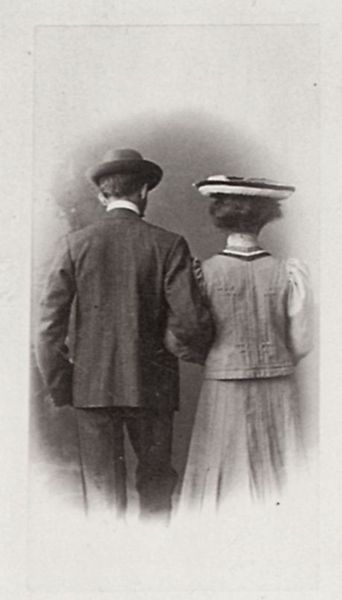
Titel: Vera F. Komissarzhevskaja mit ihrem Bruder, dem Regisseur F. Komissarzhevskij
Künstler: Maxim Petrovic Dmitriev
Standort: Nizhni Novgorod
Schlagwörter: dunkel, mann, weiß, bewegung, frau, grau, haar, hell, hut, hüte, kleid, rücken, schwarz, mode, rock, alt, anzug, hemd, hose, jacke, schnurrbart, arm, bluse, falten, kragen, rahmen, ärmel, hals, portrait, gehen, haare, kostüm, paar, rechts, kinder, oval, stock, kopfbedeckung, papier, ansicht, zwei, laufen, töne, klein, nacken, atelier, hochgesteckt, hemdkragen, sakko, foto, fotografie, photographie, melone, pärchen, rechteck, links, spaziergang, abschied, rückseite, hinten, schwarzweiss, spazierstock, kunst, flanieren, sonntag, photo, von hinten, rückansicht, ehepaar, ehe, gehend, abzug, fotographie, aufnahme, photografie, blazer, hinteransicht, flaneur, experiment, jankerl, nadar, scherz, anfänge, carte visite, eingehakt, arm in arm, untergehakt, badekultur, bürgermode, ehepaaar, eingeharkt, einhaken, experimentelle fotografie, paar badekultur, rückeansicht, seebäder, unterhaken, verschvommen, vistienkarte